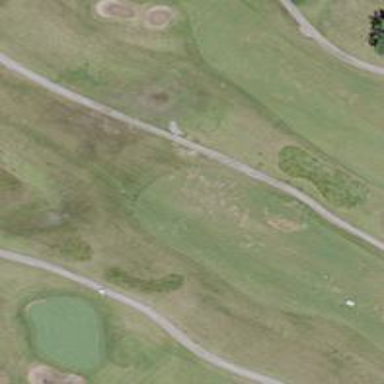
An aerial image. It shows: View of golf hole.